Question: I have the following:

I am using <URL> to achieve this:
'''
Sub MoveData()
Range("H5:H99").ClearContents
START_ROW = 5
START_COL = 1
STEP_COL = 2
OUTPUT_ROW = 5
OUTPUT_COL = 8
Limit_Col = 9
Row = START_ROW
Col = START_COL
Out_Row = OUTPUT_ROW
While Col < Limit_Col
While Cells(Row, Col).Value <> ""
Cells(Out_Row, OUTPUT_COL).Value = Cells(Row, Col).Value
Out_Row = Out_Row + 1
Row = Row + 1
Wend
Row = START_ROW
Col = Col + STEP_COL
Wend
End Sub
'''
But as you see, I expect to get those values which appear after a blank cell in the columns. But this code fails to pull those cells highlighted in yellow.
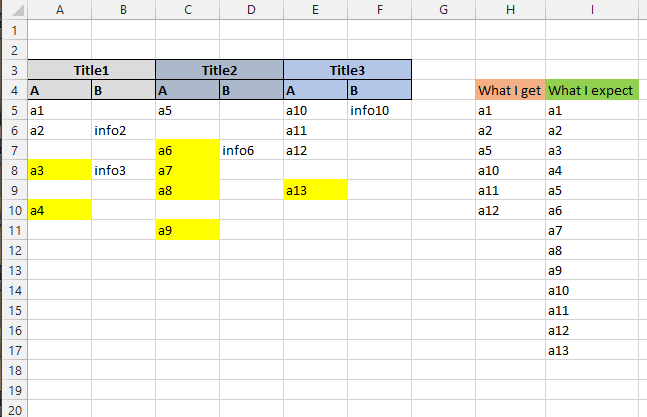
Answer: Adjust this code:
'''
While Cells(Row, Col).Value <> ""
Cells(Out_Row, OUTPUT_COL).Value = Cells(Row, Col).Value
Out_Row = Out_Row + 1
Row = Row + 1
Wend
'''
For:
'''
Do until row > Cells(65536, Col).End(xlUp).Row
Cells(Out_Row, OUTPUT_COL).Value = Cells(Row, Col).Value
Out_Row = Out_Row + 1
Row = Row + 1
Loop
'''
This essentially checks to see if the row has passed the last row with data, and if it has, it moves onto the next column.
To not copy across the blank cells use this:
'''
Do until row > Cells(65536, Col).End(xlUp).Row
If Cells(Row, Col).Value <> "" then
Cells(Out_Row, OUTPUT_COL).Value = Cells(Row, Col).Value
Out_Row = Out_Row + 1
End If
Row = Row + 1
Loop
'''